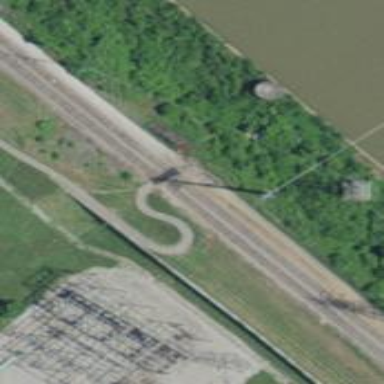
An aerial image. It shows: Railway crossing.